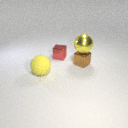
large yellow rubber sphere to the left of small brown metal cube